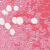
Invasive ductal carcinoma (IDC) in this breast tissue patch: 0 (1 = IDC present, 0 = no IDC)